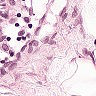
Metastatic tissue present: no